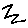
Label: zigzag